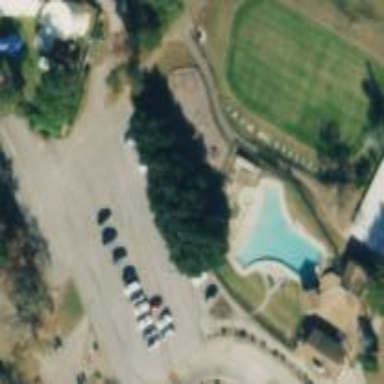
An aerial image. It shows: Grassy area designated as golf tee.